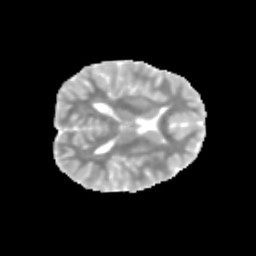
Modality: MD
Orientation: axial
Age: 13
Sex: male
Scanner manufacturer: siemens
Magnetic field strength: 3 T
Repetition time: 3.8 s
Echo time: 0.07 s